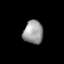
Tissue: lung
Cell type: Endothelial cells
Senescence score: 0.6465
Nuclear area (px): 454
Mean DAPI intensity: 152.954